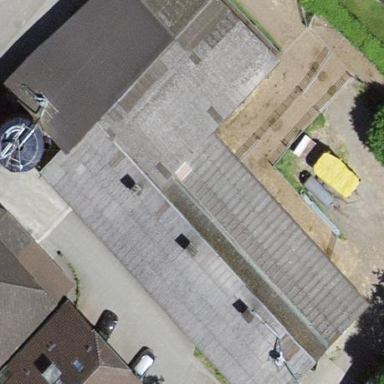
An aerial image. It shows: Farm auxiliary building.